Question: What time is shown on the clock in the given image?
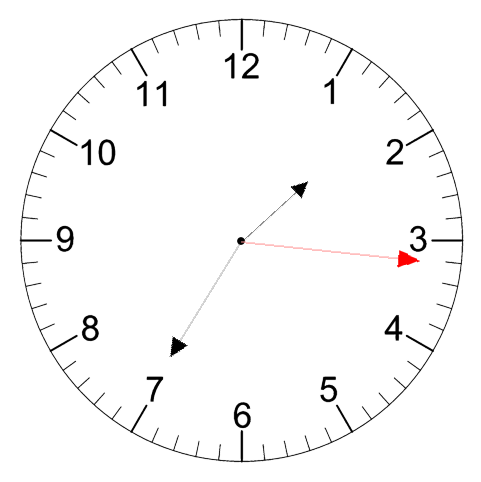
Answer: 01:35:16